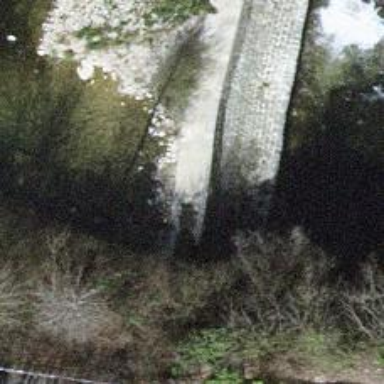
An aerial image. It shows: Weir in waterway.